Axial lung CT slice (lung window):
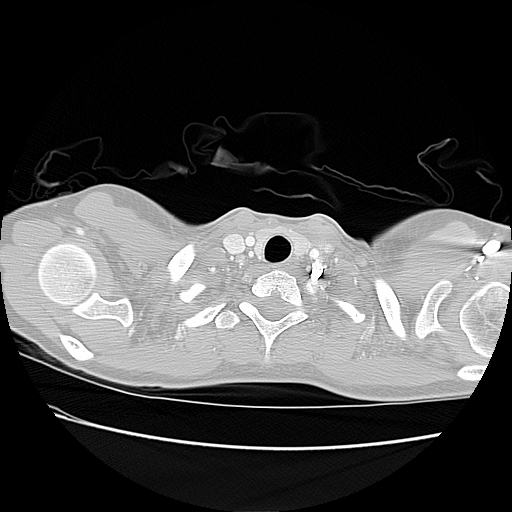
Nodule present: no